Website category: jobs
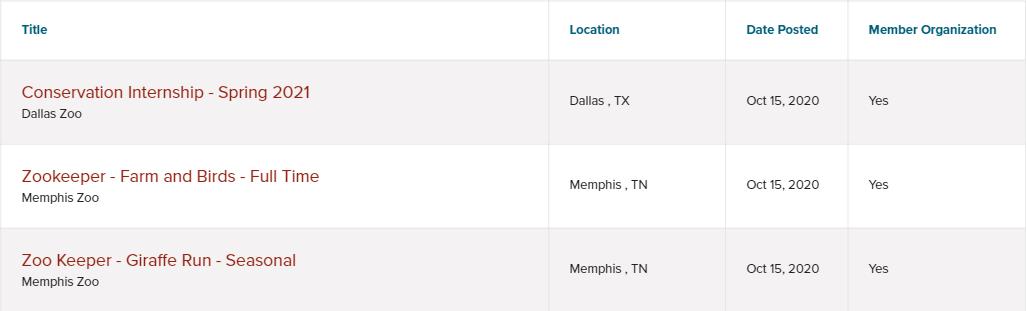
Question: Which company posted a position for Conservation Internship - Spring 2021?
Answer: Dallas Zoo

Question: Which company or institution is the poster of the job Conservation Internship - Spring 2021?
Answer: Dallas Zoo

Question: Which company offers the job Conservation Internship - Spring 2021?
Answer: Dallas Zoo

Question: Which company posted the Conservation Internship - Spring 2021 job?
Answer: Dallas Zoo

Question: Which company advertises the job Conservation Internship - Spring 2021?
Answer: Dallas Zoo

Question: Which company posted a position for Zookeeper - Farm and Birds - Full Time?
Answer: Memphis Zoo

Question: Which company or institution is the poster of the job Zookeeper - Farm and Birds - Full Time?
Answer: Memphis Zoo

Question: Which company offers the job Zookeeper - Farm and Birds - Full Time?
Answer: Memphis Zoo

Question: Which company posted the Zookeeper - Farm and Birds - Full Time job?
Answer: Memphis Zoo

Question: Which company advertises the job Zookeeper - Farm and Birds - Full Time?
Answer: Memphis Zoo

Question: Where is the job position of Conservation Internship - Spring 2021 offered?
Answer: Dallas , TX

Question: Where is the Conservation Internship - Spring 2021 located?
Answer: Dallas , TX

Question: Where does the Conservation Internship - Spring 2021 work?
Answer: Dallas , TX

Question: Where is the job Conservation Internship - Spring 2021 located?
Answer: Dallas , TX

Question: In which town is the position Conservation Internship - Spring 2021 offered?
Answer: Dallas , TX

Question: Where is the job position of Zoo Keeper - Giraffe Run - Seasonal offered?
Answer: Memphis , TN

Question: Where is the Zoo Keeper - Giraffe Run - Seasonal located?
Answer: Memphis , TN

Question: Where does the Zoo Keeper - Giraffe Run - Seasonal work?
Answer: Memphis , TN

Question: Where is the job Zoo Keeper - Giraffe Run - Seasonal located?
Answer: Memphis , TN

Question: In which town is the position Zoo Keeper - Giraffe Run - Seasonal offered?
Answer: Memphis , TN

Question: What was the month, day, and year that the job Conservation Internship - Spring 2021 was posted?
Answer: Oct 15, 2020

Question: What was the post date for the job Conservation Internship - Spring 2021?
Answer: Oct 15, 2020

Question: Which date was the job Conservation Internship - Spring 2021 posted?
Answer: Oct 15, 2020

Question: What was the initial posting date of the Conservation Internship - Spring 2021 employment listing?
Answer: Oct 15, 2020

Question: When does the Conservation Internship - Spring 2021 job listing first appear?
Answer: Oct 15, 2020

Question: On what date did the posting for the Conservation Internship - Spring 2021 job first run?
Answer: Oct 15, 2020

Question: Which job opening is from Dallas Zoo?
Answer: Conservation Internship - Spring 2021

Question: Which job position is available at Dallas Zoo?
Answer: Conservation Internship - Spring 2021

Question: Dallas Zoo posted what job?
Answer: Conservation Internship - Spring 2021

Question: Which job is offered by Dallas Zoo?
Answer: Conservation Internship - Spring 2021

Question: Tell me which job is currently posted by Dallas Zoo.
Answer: Conservation Internship - Spring 2021

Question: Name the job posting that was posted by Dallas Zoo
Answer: Conservation Internship - Spring 2021

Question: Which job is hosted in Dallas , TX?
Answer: Conservation Internship - Spring 2021

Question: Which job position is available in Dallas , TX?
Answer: Conservation Internship - Spring 2021

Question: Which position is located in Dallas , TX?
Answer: Conservation Internship - Spring 2021

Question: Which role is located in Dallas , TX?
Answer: Conservation Internship - Spring 2021

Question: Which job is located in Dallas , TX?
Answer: Conservation Internship - Spring 2021

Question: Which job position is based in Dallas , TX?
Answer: Conservation Internship - Spring 2021